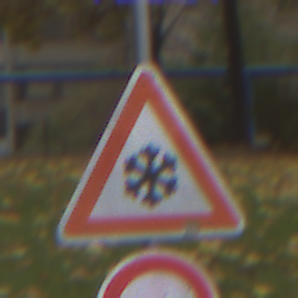
Verkehrszeichen: SchneeOderEisglaette
Zusatzzeichen unten: Ueberholverbot
Umgebung: Outdoor, Nature
Tageszeit: MorningAfternoon
Wetter: Overcast
Licht: Natural
Jahreszeit: Autumn
Kontrast: LowContrast